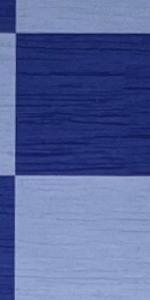
Label: Empty